Question: I'm building an Application using jQuery Mobile and using it with Cordova on a Windows Surface.
I have a fixed persistent footer that's outside of my page content.
When viewing it on the screen, the footer has 1px space at the bottom of the screen and another 1px space at the right hand side of the toolbar.
I've tried setting .ui-page, body, and html elements to 100% with no luck.
When scrolling the Lorem Ipsum text you can see in the screenshot you can see the text slide through the white line area.
Note: it's hard to see the white line at the very bottom of the image, under the app on the left pane.

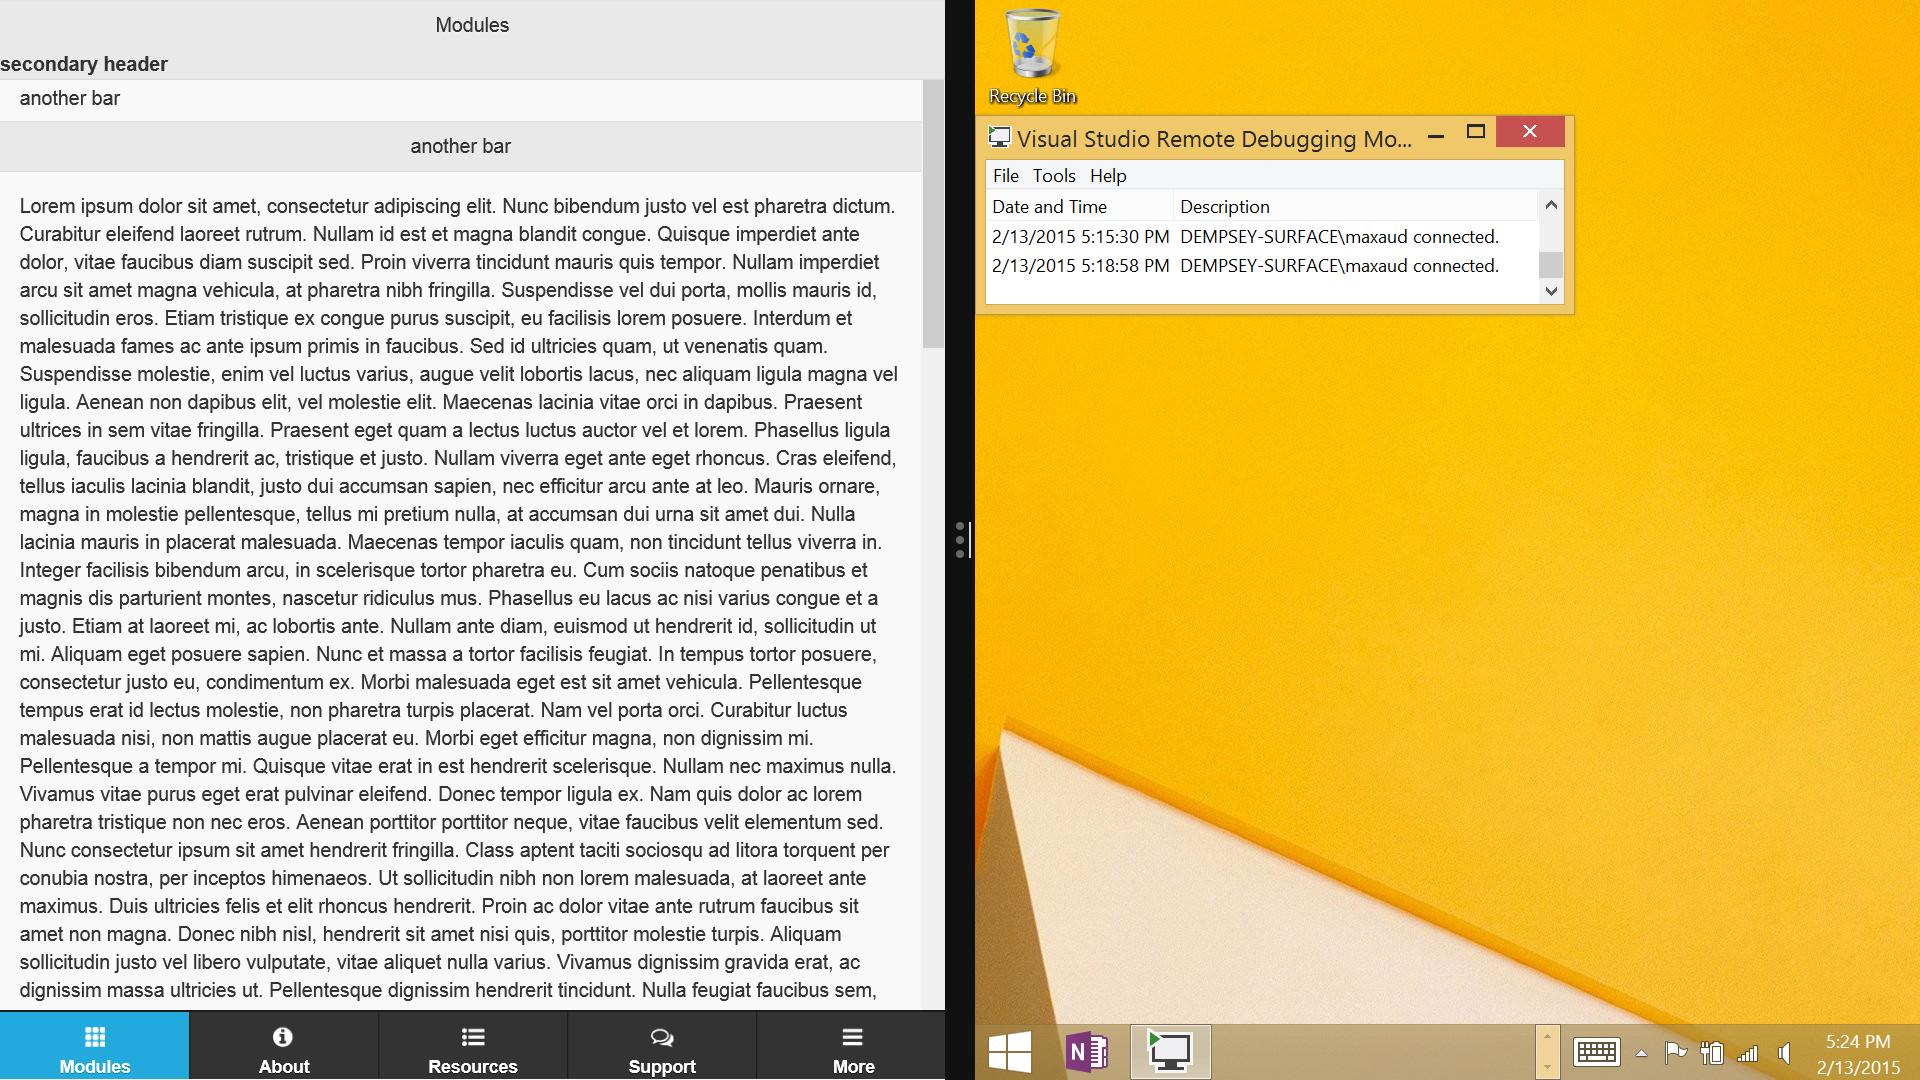
Answer: Well, by process of elimination I was able to find the culprit.
I was including Bootstrap 3 in my project and it contains the following CSS declaration that was messing everything up on the surface inside of Cordova.
'''
@-ms-viewport {
width: device-width;
}
'''